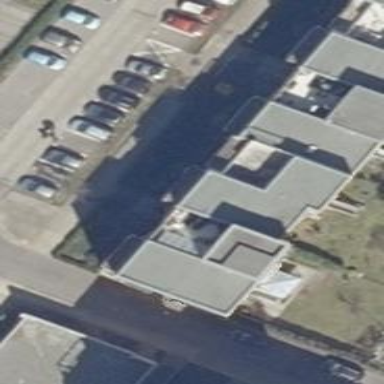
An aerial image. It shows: Apartment building with flat roof.